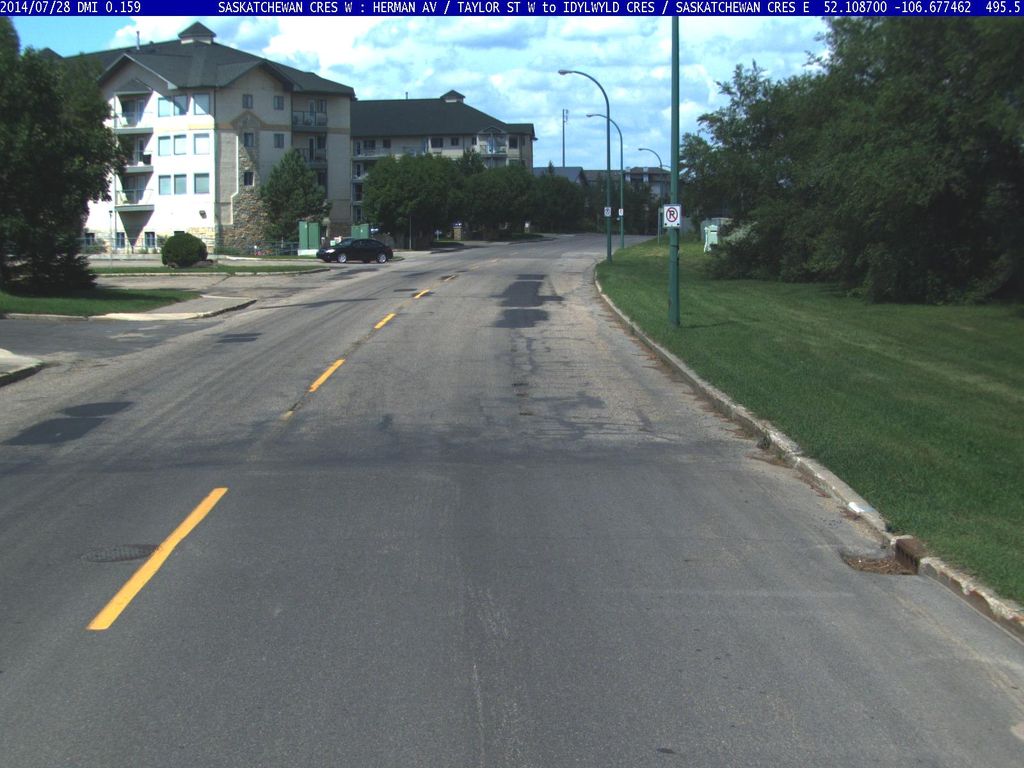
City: saskatoon